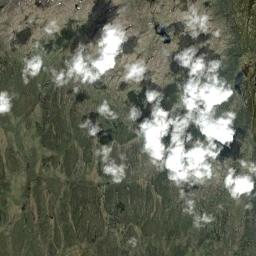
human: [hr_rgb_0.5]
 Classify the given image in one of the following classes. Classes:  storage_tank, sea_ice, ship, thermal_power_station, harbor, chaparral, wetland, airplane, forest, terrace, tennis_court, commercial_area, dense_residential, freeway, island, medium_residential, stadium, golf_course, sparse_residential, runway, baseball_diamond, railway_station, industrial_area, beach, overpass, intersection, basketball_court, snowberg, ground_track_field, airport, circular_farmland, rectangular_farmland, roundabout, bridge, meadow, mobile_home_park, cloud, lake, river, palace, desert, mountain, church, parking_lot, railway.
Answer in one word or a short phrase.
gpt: cloud